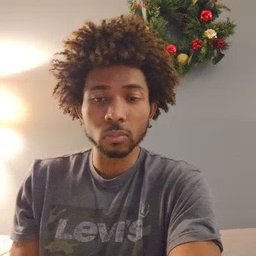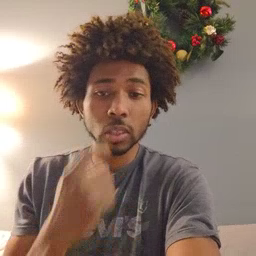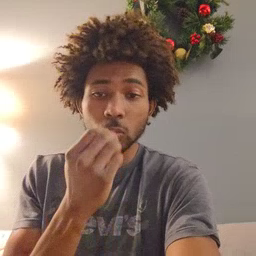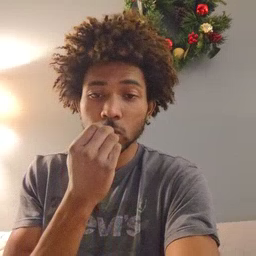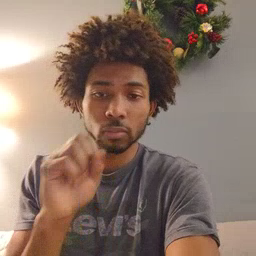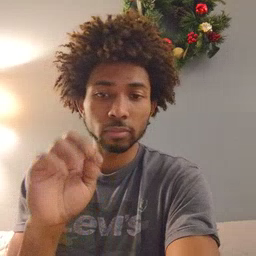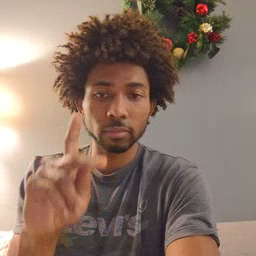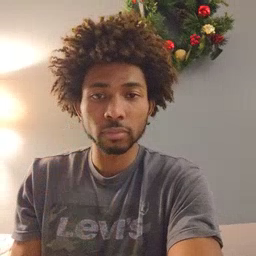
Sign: snack